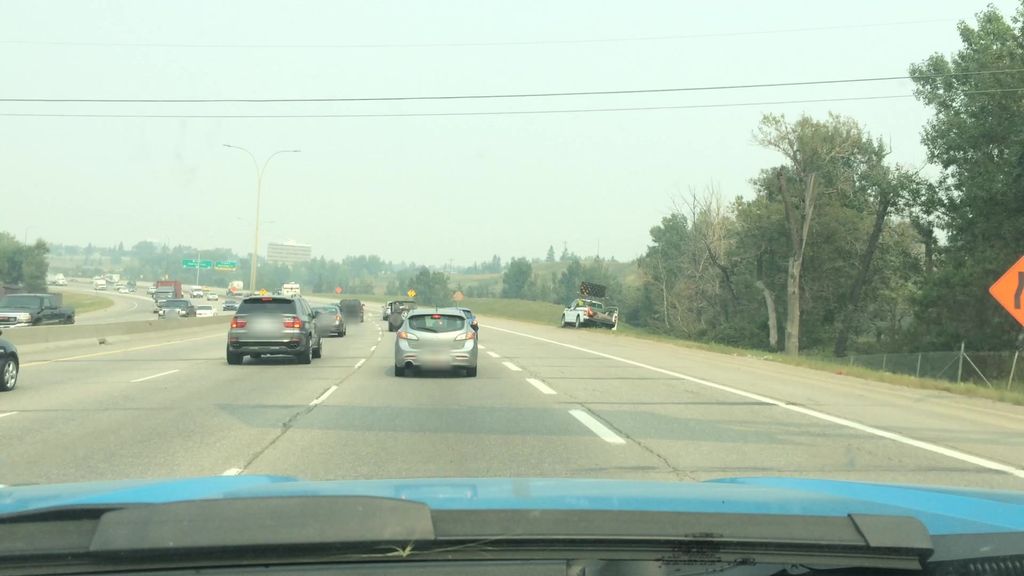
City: calgary